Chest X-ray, PA view. Patient: 29 years old, sex F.
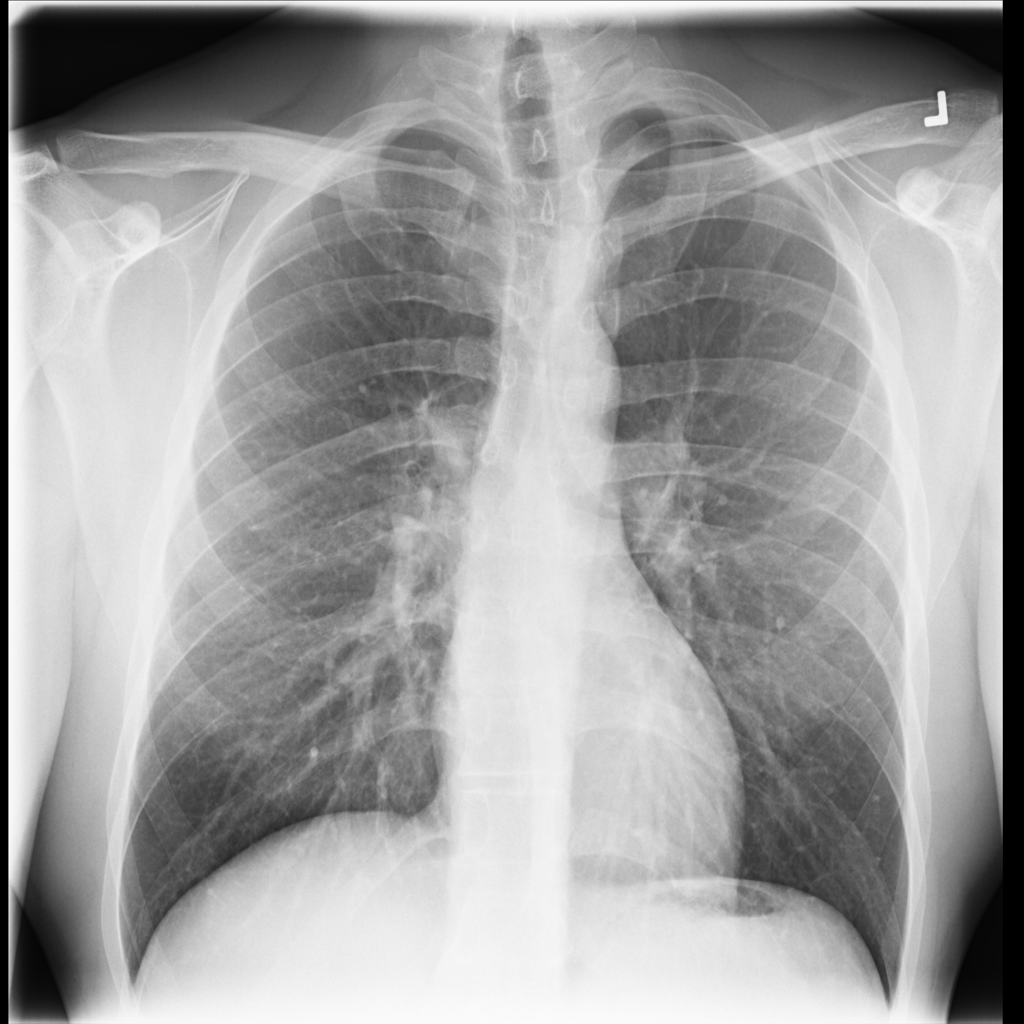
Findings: No Finding